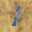
Label: 1